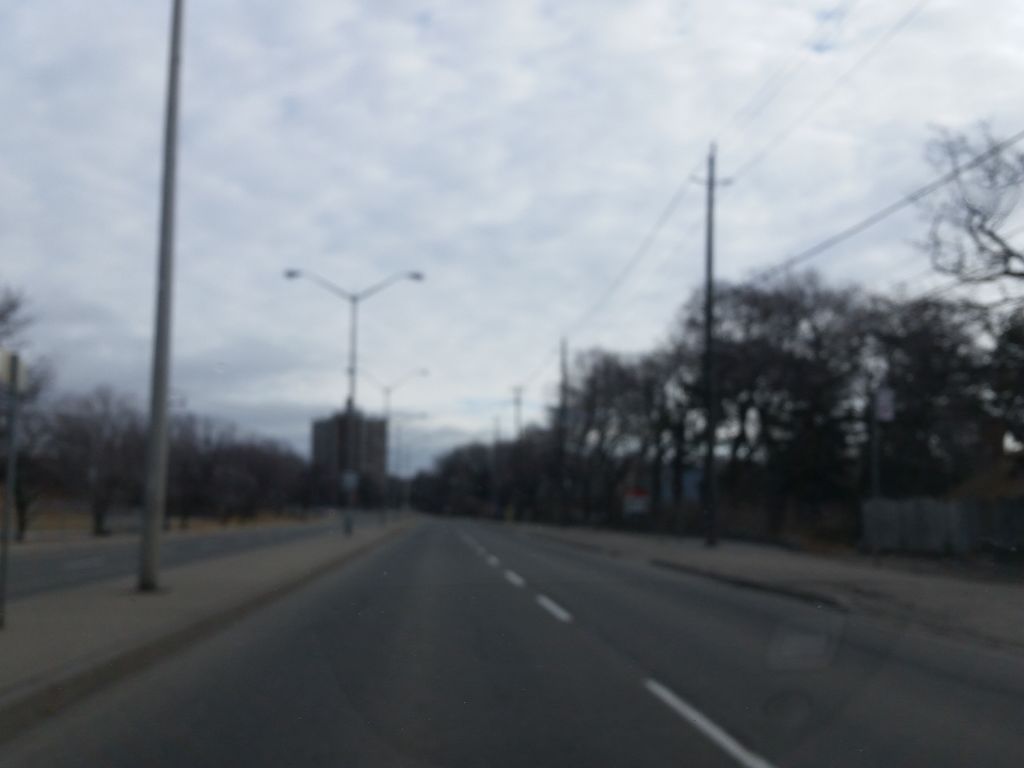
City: toronto